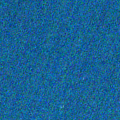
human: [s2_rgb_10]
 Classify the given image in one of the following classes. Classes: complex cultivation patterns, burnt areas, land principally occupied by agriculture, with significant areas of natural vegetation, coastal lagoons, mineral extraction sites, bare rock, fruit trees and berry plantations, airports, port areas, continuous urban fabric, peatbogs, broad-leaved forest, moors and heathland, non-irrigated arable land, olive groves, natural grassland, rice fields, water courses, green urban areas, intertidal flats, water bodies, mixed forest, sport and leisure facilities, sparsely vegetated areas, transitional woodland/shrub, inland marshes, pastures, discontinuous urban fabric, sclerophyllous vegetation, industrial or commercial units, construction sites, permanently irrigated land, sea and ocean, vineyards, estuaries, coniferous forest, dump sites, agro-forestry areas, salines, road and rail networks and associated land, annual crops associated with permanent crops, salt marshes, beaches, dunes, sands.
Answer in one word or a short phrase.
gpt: sea and ocean